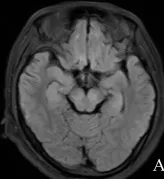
Comparison of the patient's MRI. (A-D) MRI on day 6 of onset.
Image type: radiology (mri)